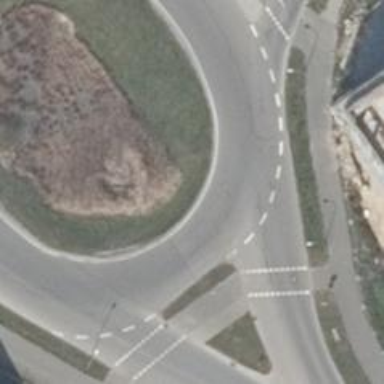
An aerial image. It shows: Asphalt tertiary road with asphalt cycleway on the right side.